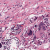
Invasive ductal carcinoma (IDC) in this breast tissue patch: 0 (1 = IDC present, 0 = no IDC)